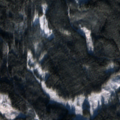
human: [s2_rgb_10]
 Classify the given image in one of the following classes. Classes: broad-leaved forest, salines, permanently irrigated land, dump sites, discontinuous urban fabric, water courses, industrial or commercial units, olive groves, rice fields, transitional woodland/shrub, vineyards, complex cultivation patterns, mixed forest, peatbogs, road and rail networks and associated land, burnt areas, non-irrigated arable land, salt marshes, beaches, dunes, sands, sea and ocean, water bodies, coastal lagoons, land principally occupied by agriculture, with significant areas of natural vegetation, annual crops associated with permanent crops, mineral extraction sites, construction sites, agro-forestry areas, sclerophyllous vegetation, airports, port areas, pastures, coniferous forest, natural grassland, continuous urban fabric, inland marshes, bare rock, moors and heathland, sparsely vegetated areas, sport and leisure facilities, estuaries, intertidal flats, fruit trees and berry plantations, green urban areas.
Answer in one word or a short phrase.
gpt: coniferous forest, mixed forest, transitional woodland/shrub